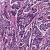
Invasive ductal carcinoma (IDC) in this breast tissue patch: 1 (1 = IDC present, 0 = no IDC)